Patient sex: M
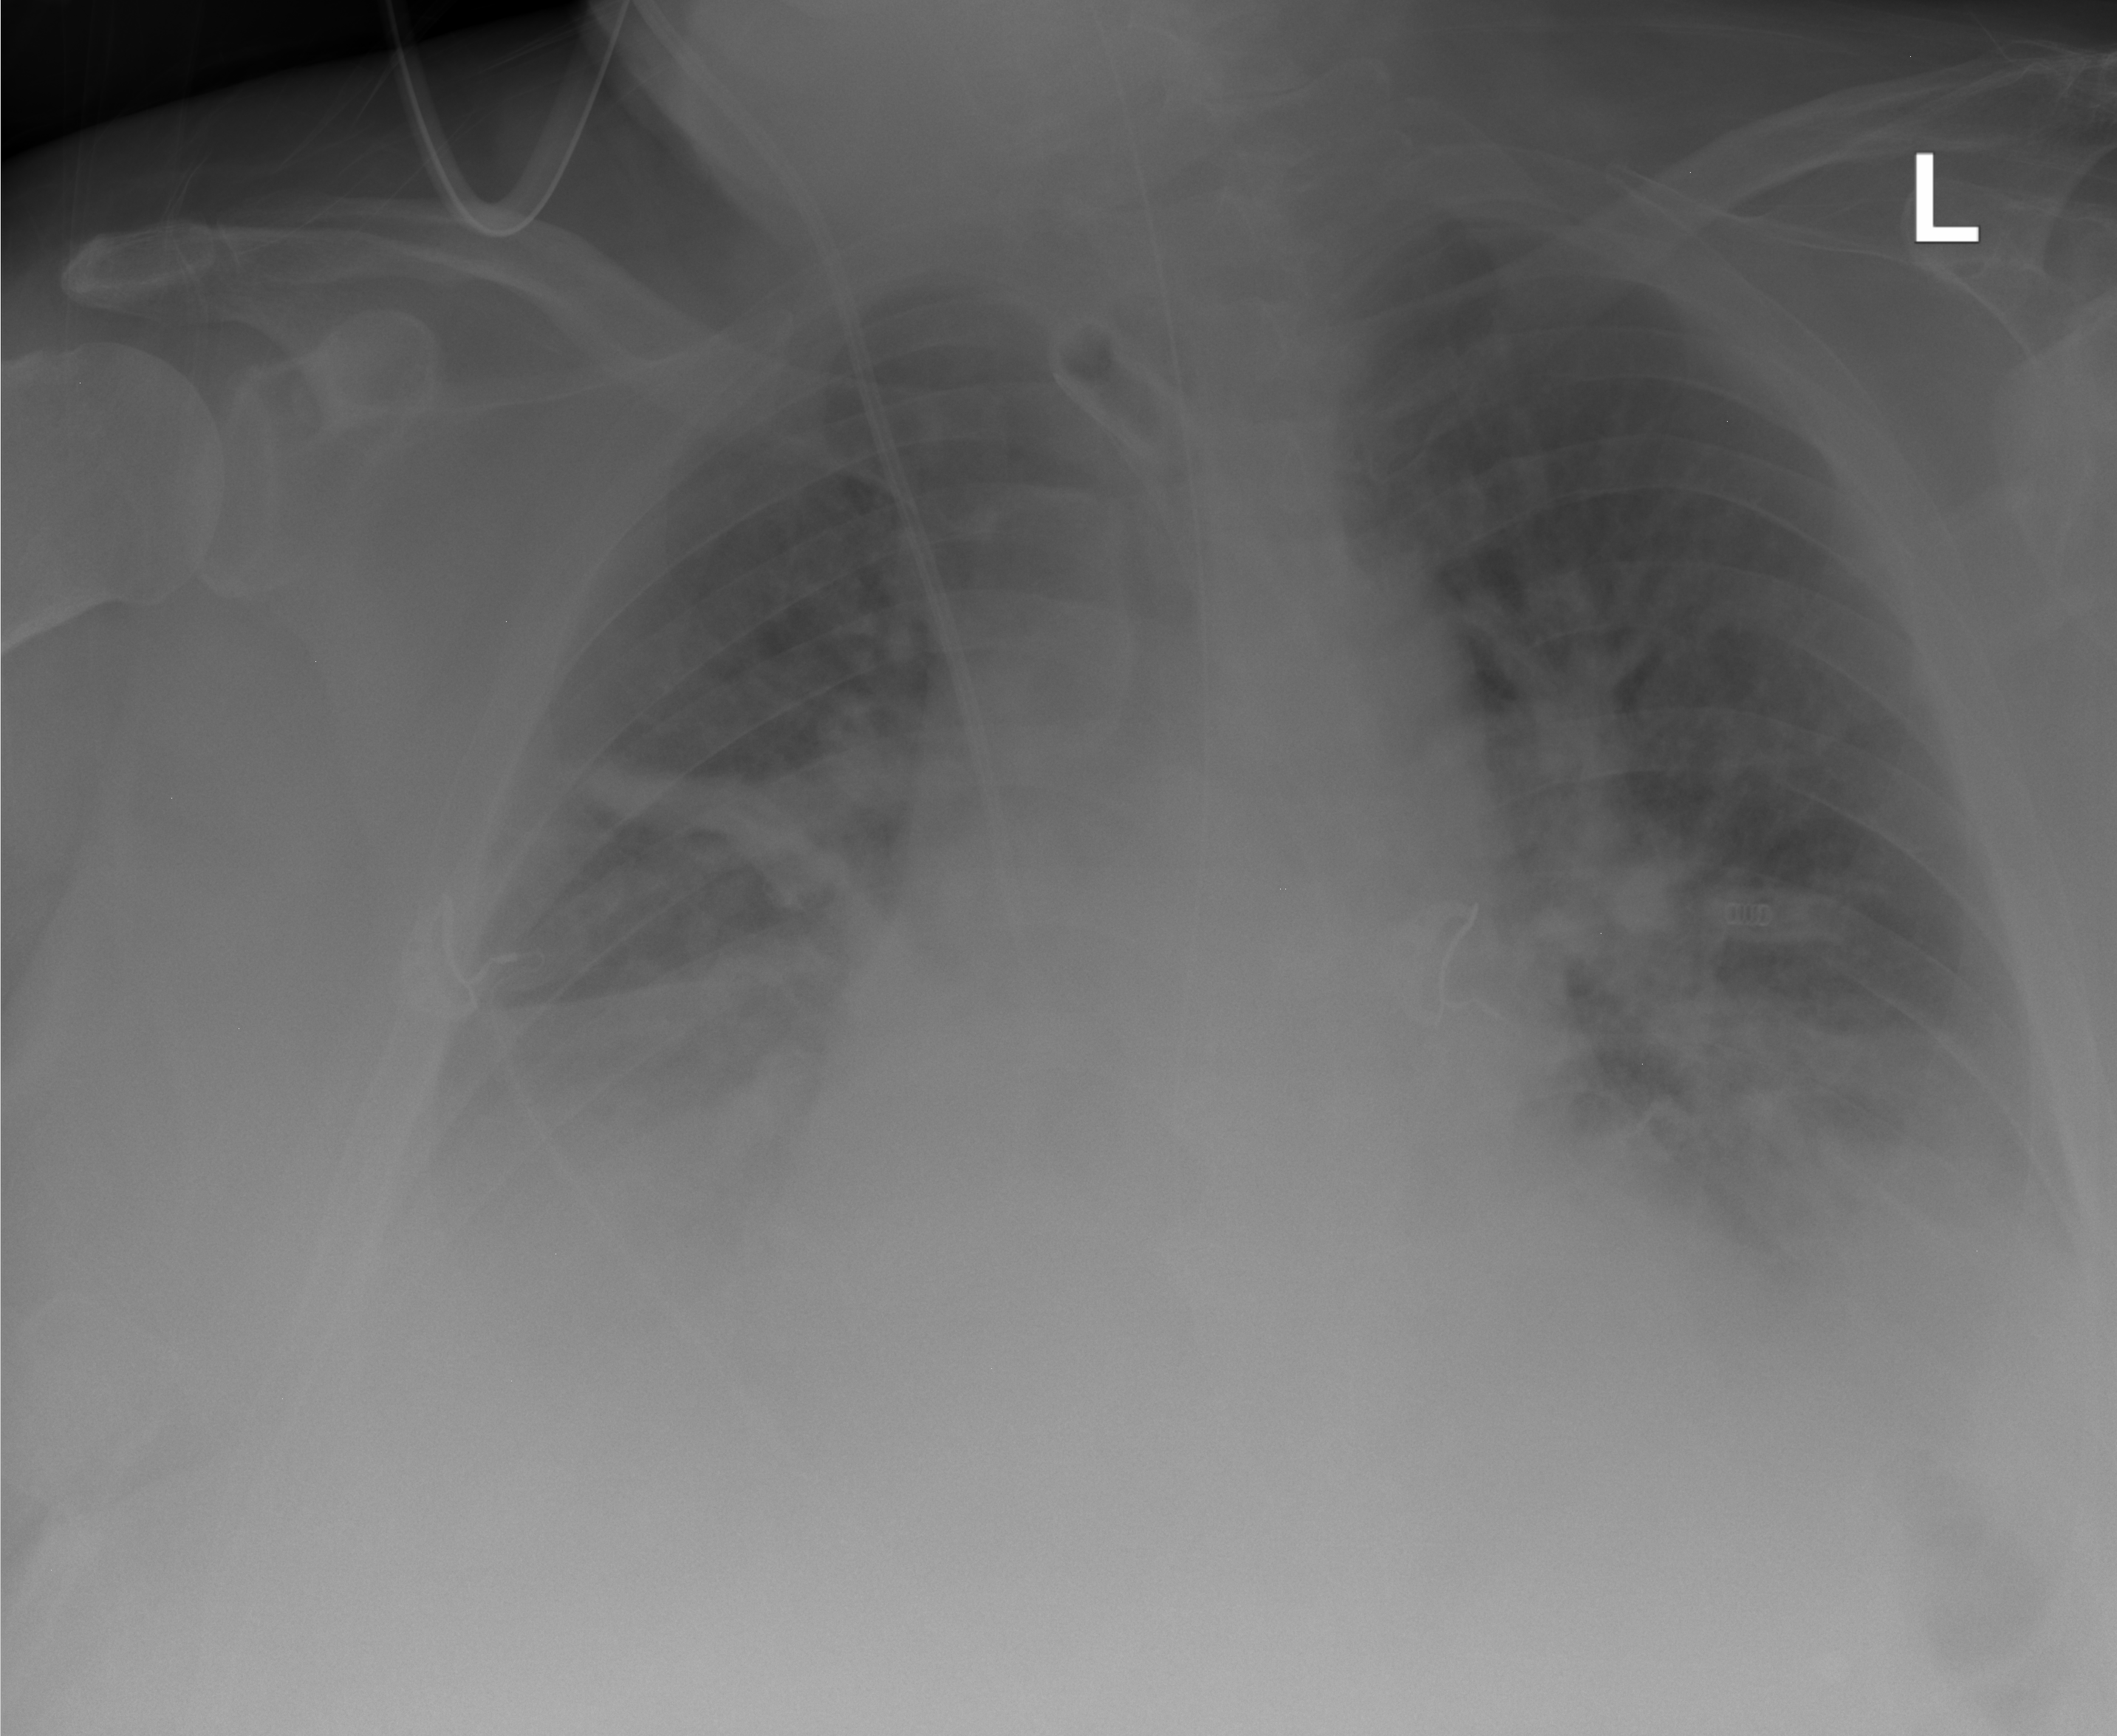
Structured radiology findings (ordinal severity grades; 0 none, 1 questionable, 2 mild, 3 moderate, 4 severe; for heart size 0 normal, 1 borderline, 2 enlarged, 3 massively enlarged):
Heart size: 2
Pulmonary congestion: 2
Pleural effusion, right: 3
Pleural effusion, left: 3
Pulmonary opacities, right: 2
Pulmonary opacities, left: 2
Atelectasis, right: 3
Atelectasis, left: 2